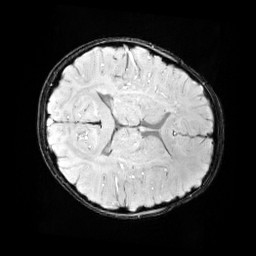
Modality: SWI
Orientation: axial
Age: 11
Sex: male
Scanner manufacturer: siemens
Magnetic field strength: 3 T
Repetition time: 0.027 s
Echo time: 0.02 s